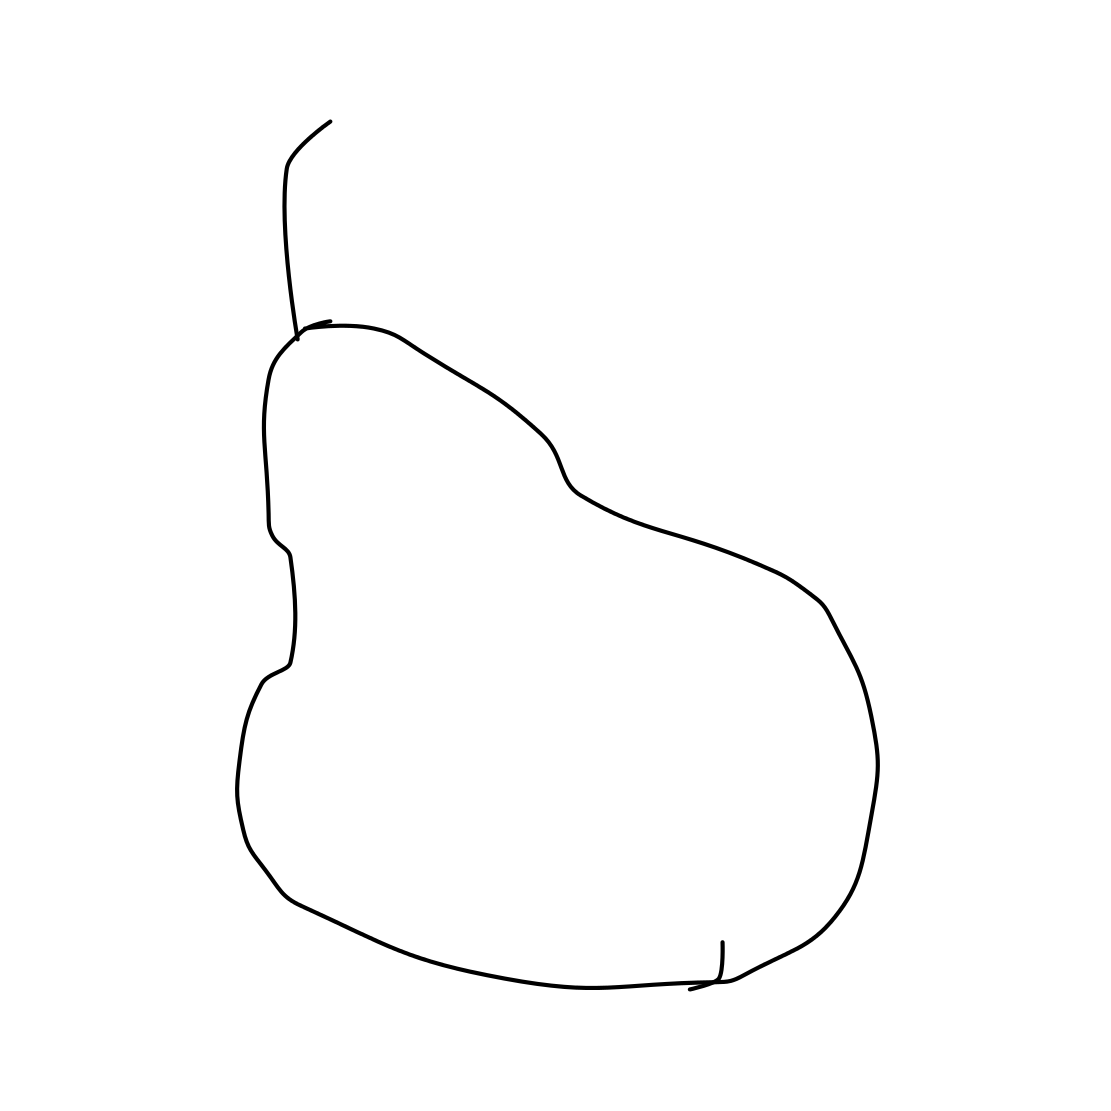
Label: pear